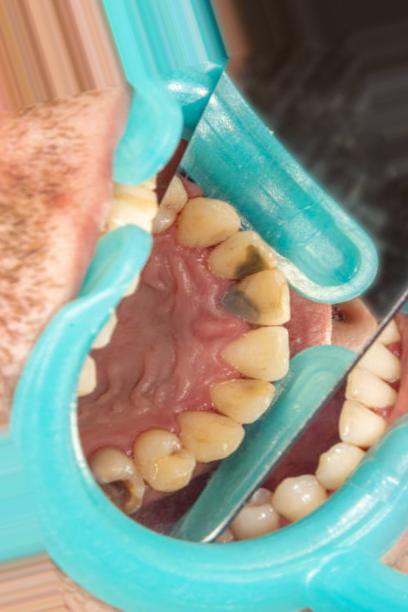
Condition: Caries